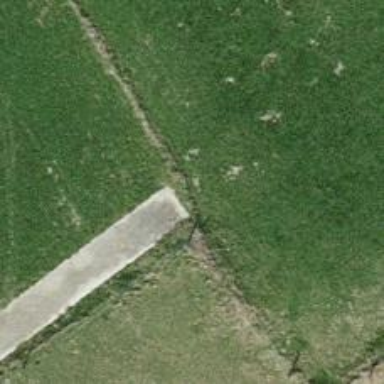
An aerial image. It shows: Well-maintained track road with grade 1 tracktype.